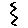
Label: zigzag